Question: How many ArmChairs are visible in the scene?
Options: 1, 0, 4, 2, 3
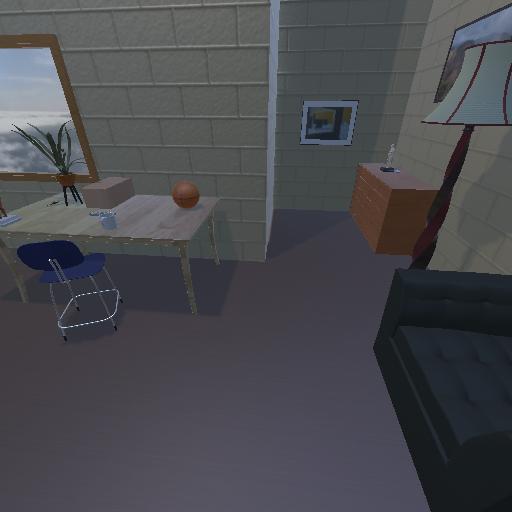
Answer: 1